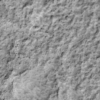
Label: not_dusty